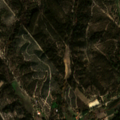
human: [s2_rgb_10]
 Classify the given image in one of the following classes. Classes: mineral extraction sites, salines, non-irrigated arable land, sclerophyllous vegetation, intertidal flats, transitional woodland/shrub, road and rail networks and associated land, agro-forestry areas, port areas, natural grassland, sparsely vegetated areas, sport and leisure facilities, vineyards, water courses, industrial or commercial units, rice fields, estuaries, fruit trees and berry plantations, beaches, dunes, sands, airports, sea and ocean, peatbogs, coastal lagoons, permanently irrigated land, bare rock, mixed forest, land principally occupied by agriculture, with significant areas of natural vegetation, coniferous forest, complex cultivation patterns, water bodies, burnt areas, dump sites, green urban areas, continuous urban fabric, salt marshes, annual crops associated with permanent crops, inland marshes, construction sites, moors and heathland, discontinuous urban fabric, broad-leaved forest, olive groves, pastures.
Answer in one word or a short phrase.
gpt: complex cultivation patterns, broad-leaved forest, transitional woodland/shrub